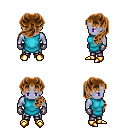
a pixel art fantasy rpg character, male body template, dark elf, purple skin, teal tunic, metal pants, brown princess hairstyle, metal gloves, gold boots, four views (front, back, left, right), 2x2 character sprite sheet, small pixel art, hard edges, no anti-aliasing